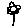
Label: flower